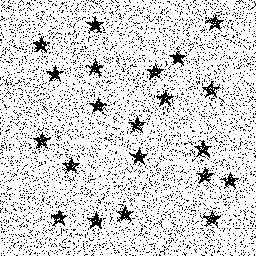
Squares: 0
Triangles: 0
Stars: 21
Total shapes: 21